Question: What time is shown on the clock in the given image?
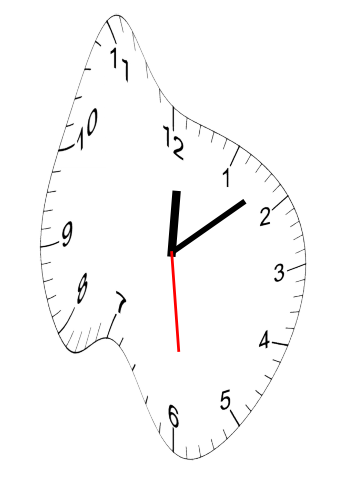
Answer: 12:08:29